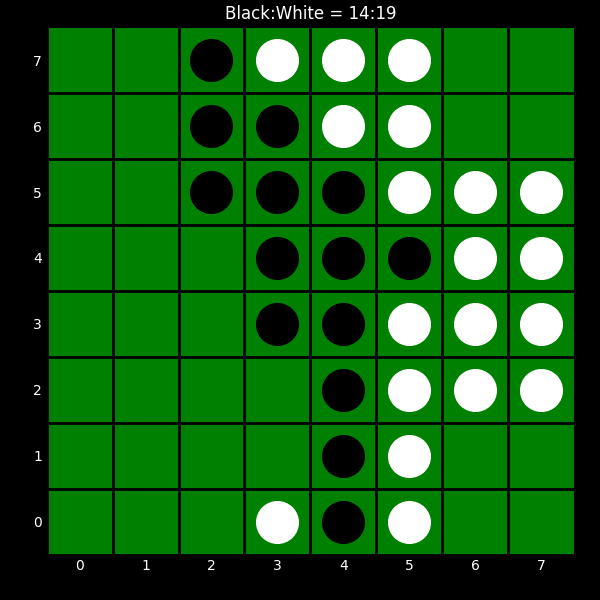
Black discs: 14
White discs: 19